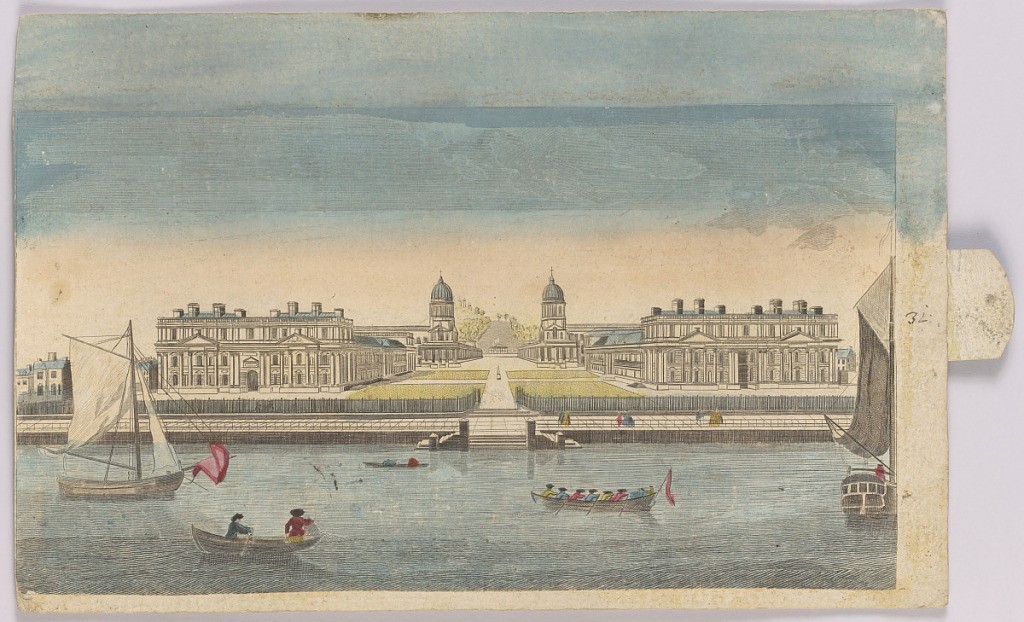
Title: Peep-Show Print
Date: mid-18th century
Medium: Engraving and brush and wash on paper
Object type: Print
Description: Peep-show print